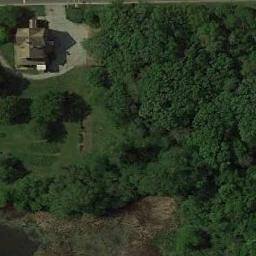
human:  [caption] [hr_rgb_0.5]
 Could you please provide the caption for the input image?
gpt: The forest has a lot of dense dark green trees, A lawn and a house .

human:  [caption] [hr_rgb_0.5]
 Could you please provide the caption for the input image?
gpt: The forest is next to the grass and a house .

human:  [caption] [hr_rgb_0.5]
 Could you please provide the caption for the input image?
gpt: A building with a gray  roof in the forest .

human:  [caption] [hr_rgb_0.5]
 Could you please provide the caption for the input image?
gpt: This is a dense forest, And the trees are dark yellow .

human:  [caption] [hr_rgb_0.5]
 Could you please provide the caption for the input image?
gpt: A yellow building beside the green forest .